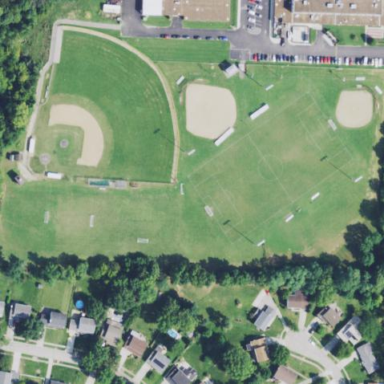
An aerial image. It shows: Baseball pitch for leisure and sports activities.